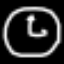
Label: clock